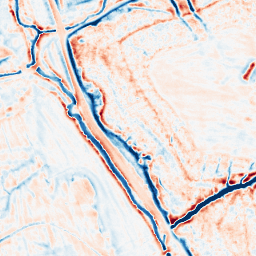
Category: edge_preserving
Decomposition family: bilateral
Decomposition parameters: d: 15
sigma_color: 50
sigma_space: 100
Upsampling method: bilinear
Upsampling parameters: scale: 8
Upsampling scale: 8